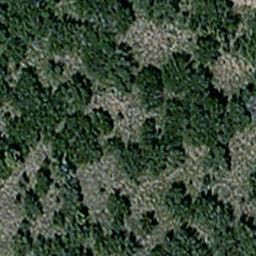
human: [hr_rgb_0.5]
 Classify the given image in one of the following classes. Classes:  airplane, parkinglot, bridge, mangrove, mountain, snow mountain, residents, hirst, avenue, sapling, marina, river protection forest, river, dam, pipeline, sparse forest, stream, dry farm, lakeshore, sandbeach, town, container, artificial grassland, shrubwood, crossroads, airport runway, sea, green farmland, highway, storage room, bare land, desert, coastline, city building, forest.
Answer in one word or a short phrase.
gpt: sparse forest